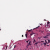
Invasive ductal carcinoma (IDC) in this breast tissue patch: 0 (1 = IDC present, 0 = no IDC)